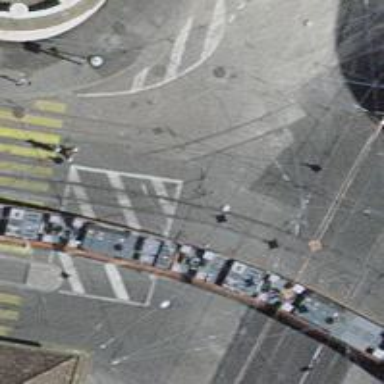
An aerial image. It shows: Tram level crossing on the railway.